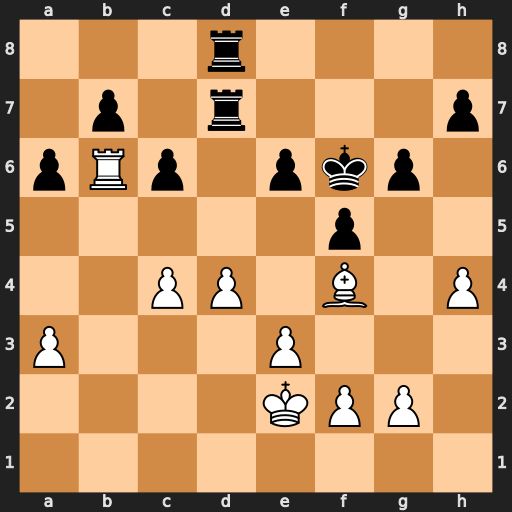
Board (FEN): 3r4/1p1r3p/pRp1pkp1/5p2/2PP1B1P/P3P3/4KPP1/8
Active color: w
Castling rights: -
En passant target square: -
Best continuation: Bg5+ Kf7 Bxd8